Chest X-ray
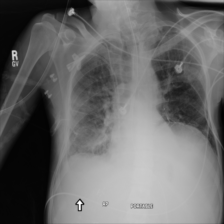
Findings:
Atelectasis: negative
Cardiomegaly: negative
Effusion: negative
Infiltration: positive
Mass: negative
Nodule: negative
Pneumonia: negative
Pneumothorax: negative
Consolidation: negative
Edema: negative
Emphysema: negative
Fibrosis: negative
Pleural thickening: negative
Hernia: negative